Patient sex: F
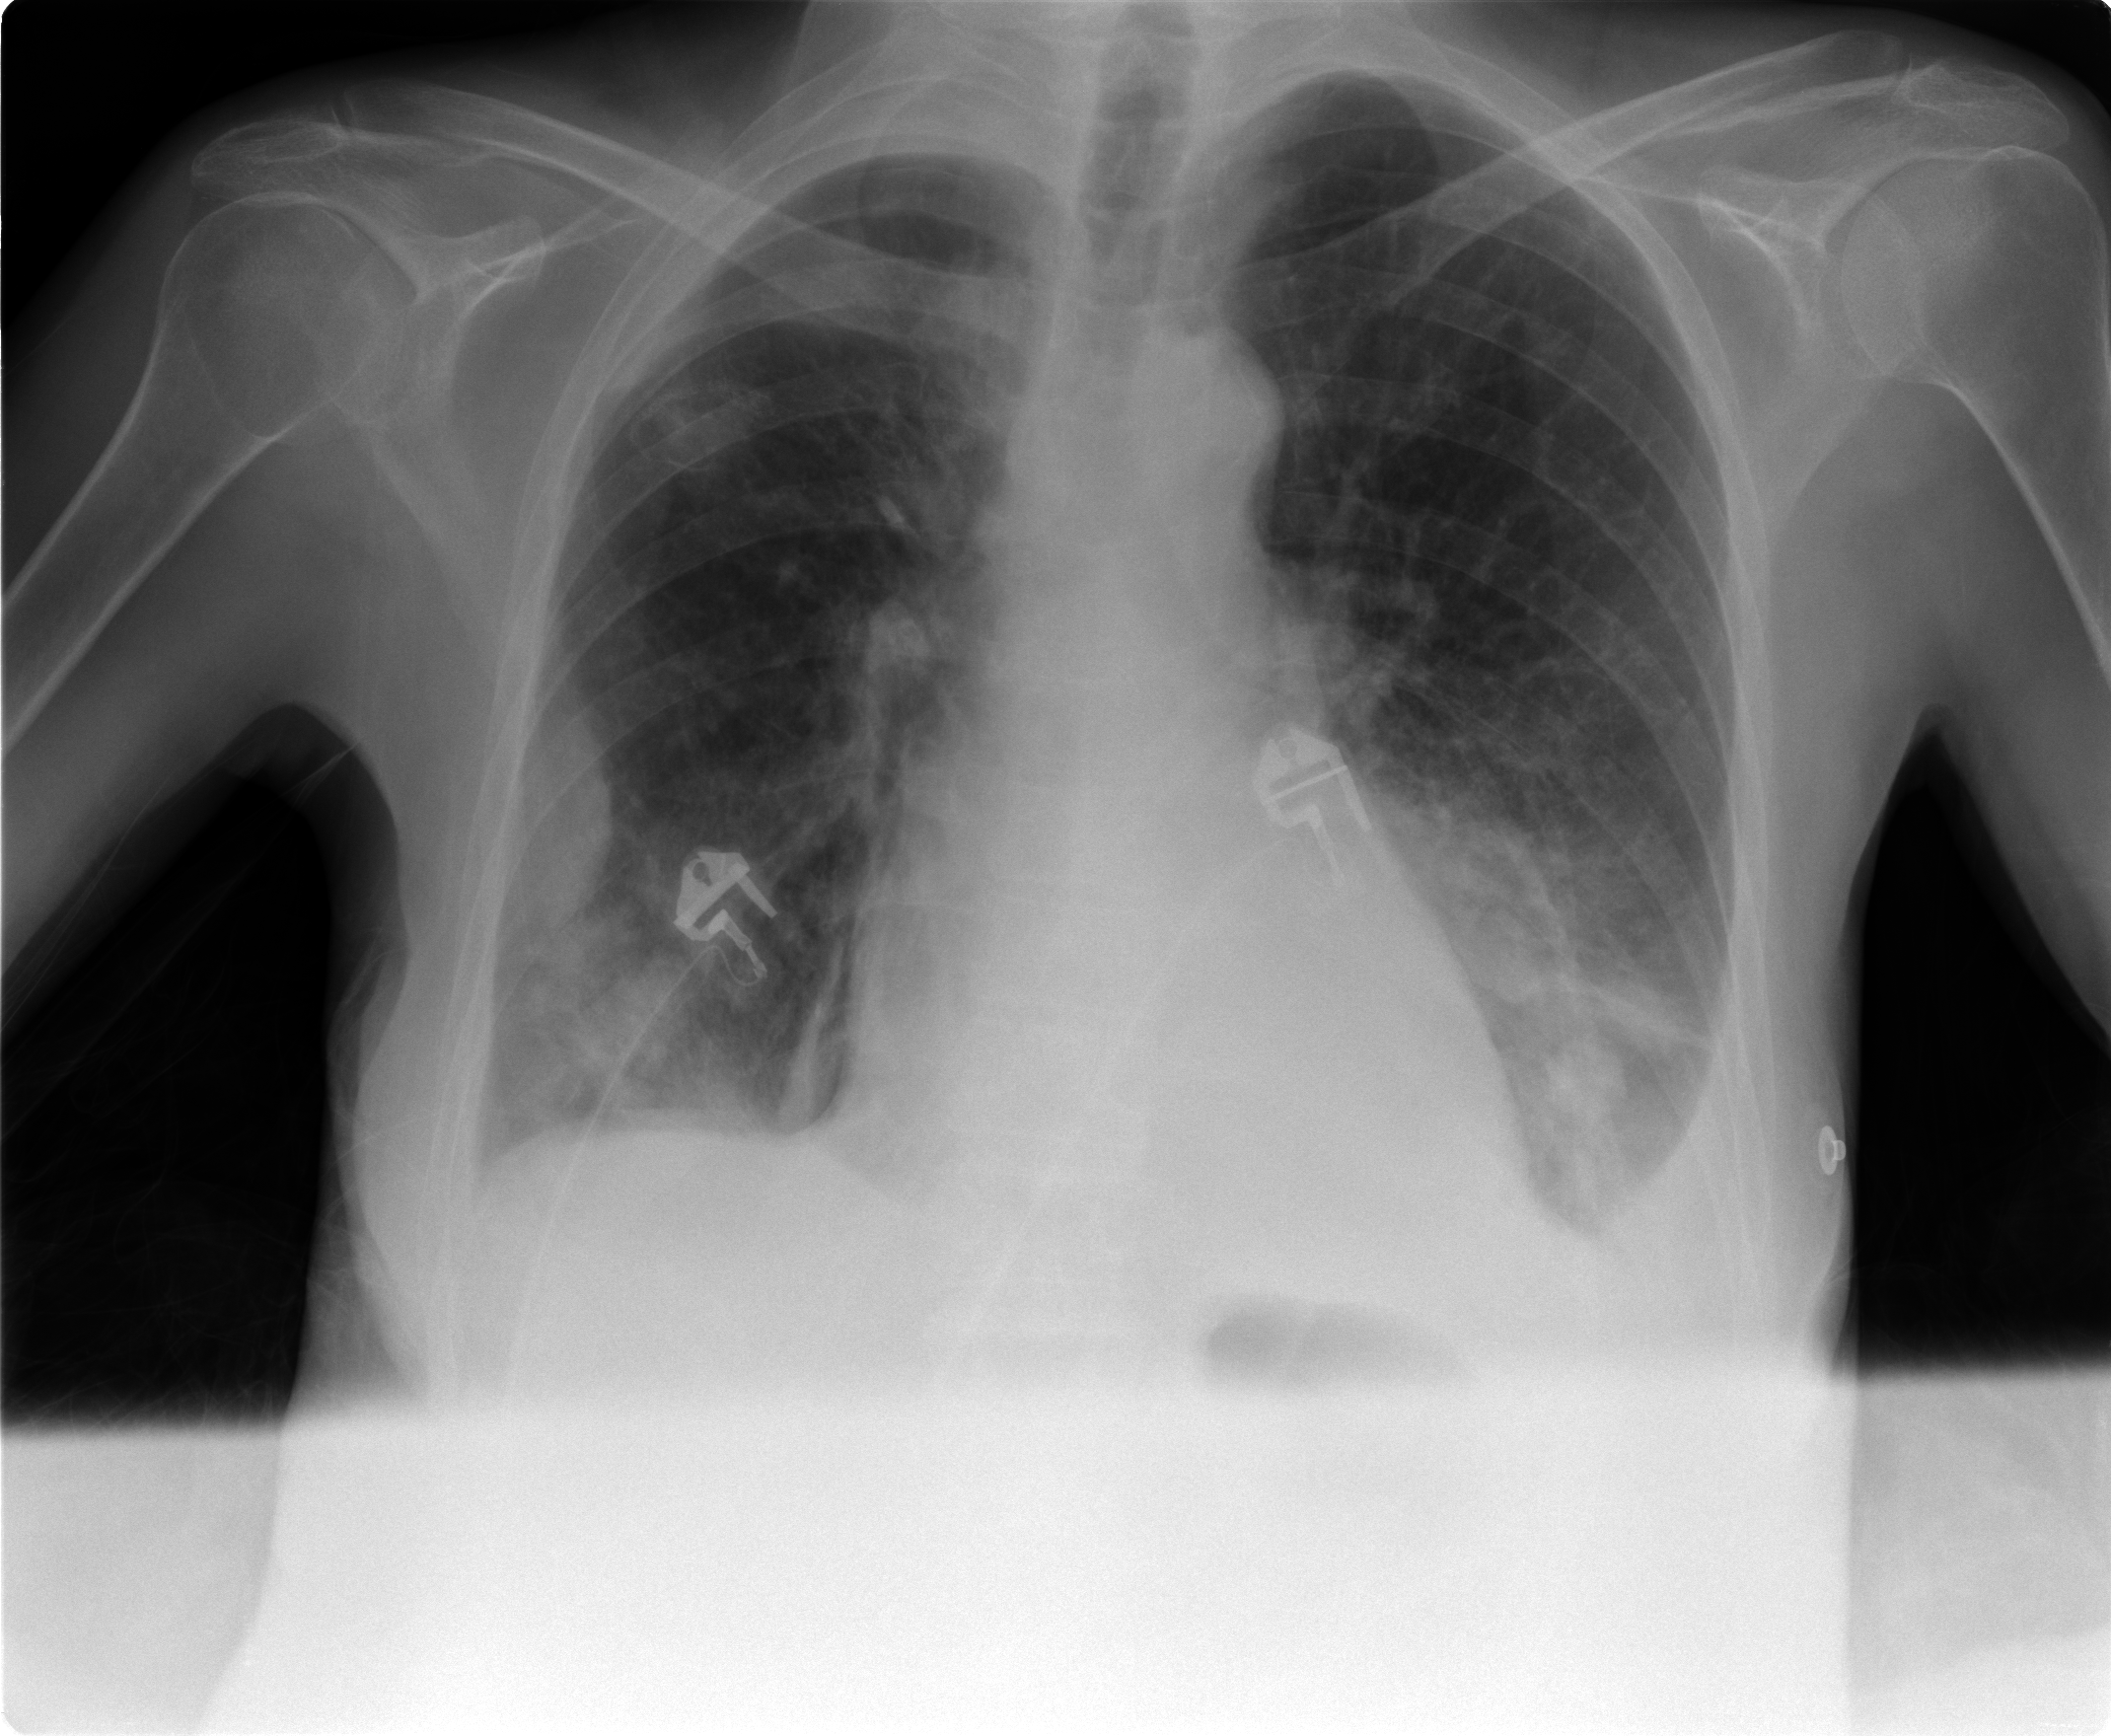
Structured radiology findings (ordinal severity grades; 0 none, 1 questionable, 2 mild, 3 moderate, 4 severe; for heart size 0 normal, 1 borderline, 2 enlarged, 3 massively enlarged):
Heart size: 0
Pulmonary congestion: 0
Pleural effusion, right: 2
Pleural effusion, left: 1
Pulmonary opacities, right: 2
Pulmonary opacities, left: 2
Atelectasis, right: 2
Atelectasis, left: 2